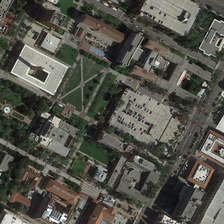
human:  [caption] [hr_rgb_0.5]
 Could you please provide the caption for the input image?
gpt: many green trees and buildings are in a school with a parking lot .

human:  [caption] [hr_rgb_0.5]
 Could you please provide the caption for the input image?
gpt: many green trees and buildings are in a school with a parking lot .

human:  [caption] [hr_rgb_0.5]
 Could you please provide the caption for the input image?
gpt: many green trees and buildings are in a school with a parking lot .

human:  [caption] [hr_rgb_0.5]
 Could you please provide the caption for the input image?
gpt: many green trees and buildings are in a school with a parking lot .

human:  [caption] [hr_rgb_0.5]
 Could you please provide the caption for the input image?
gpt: many green trees and buildings are in a school with a parking lot .